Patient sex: M
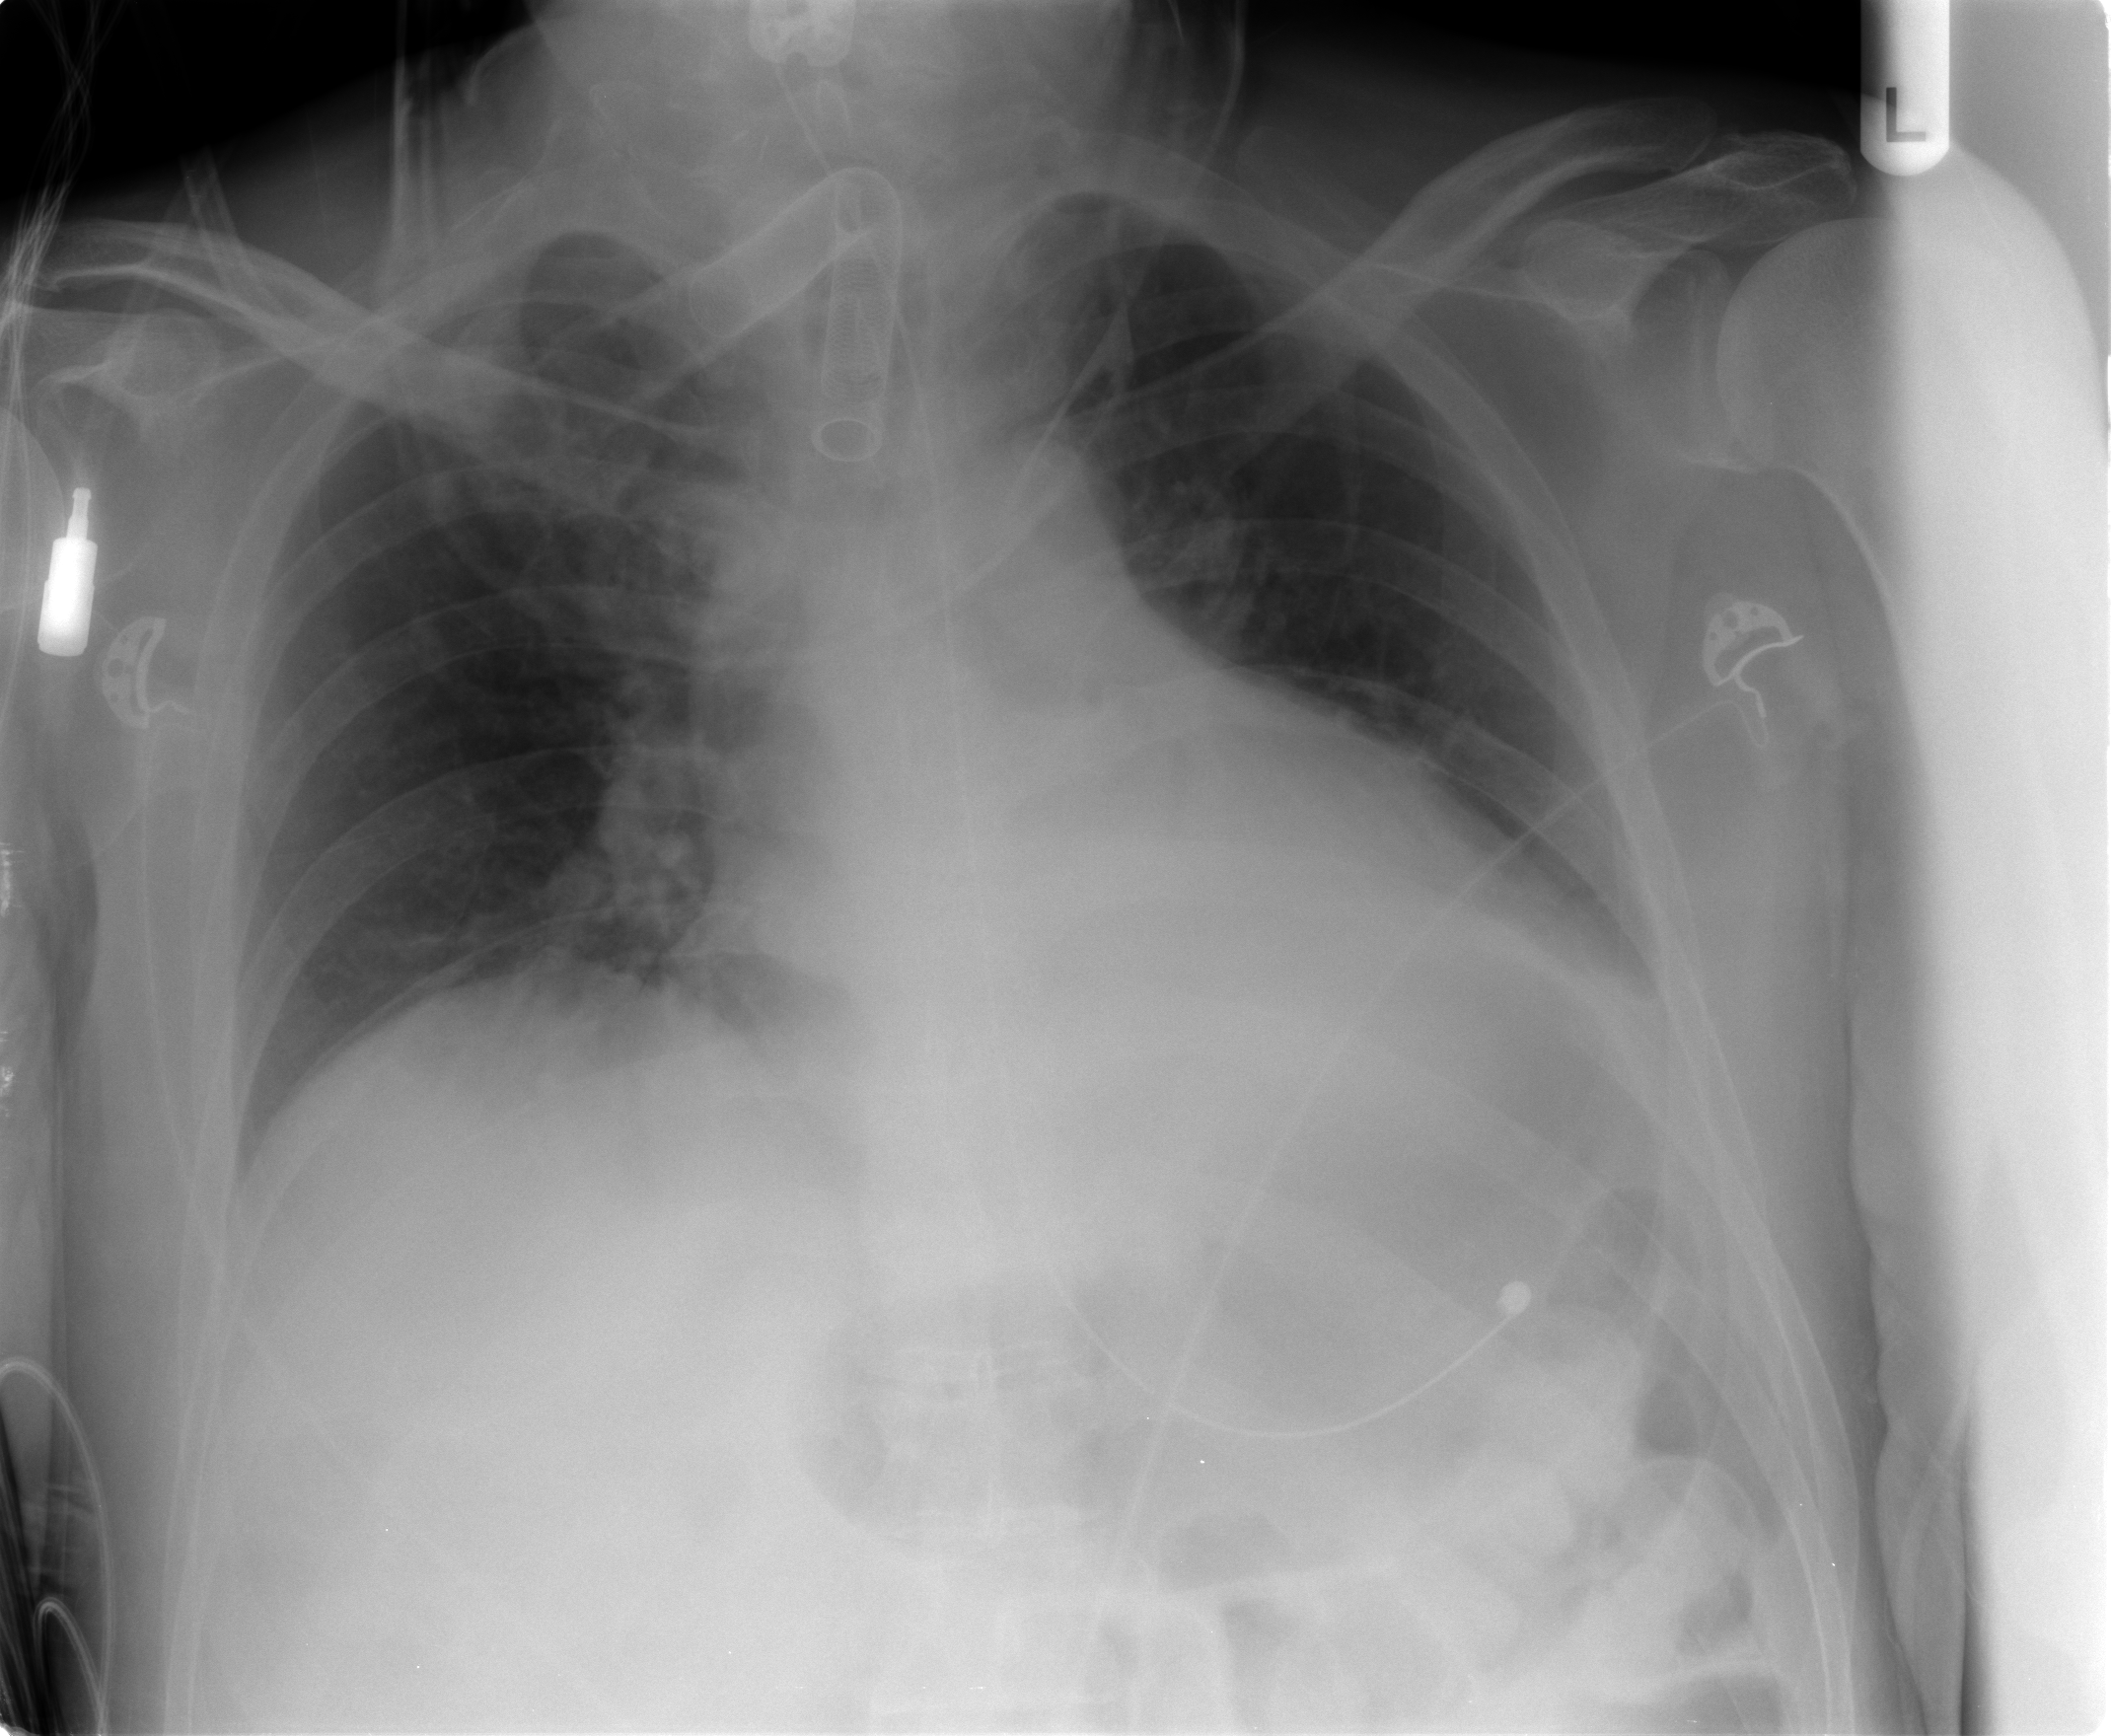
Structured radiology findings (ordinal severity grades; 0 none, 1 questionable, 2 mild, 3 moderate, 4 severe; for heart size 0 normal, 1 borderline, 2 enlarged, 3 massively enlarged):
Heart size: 1
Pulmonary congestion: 2
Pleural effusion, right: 0
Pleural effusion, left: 1
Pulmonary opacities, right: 0
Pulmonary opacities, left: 0
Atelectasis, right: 2
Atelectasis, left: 2